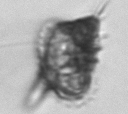
Label: Amylax